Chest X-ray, PA view. Patient: 38 years old, sex M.
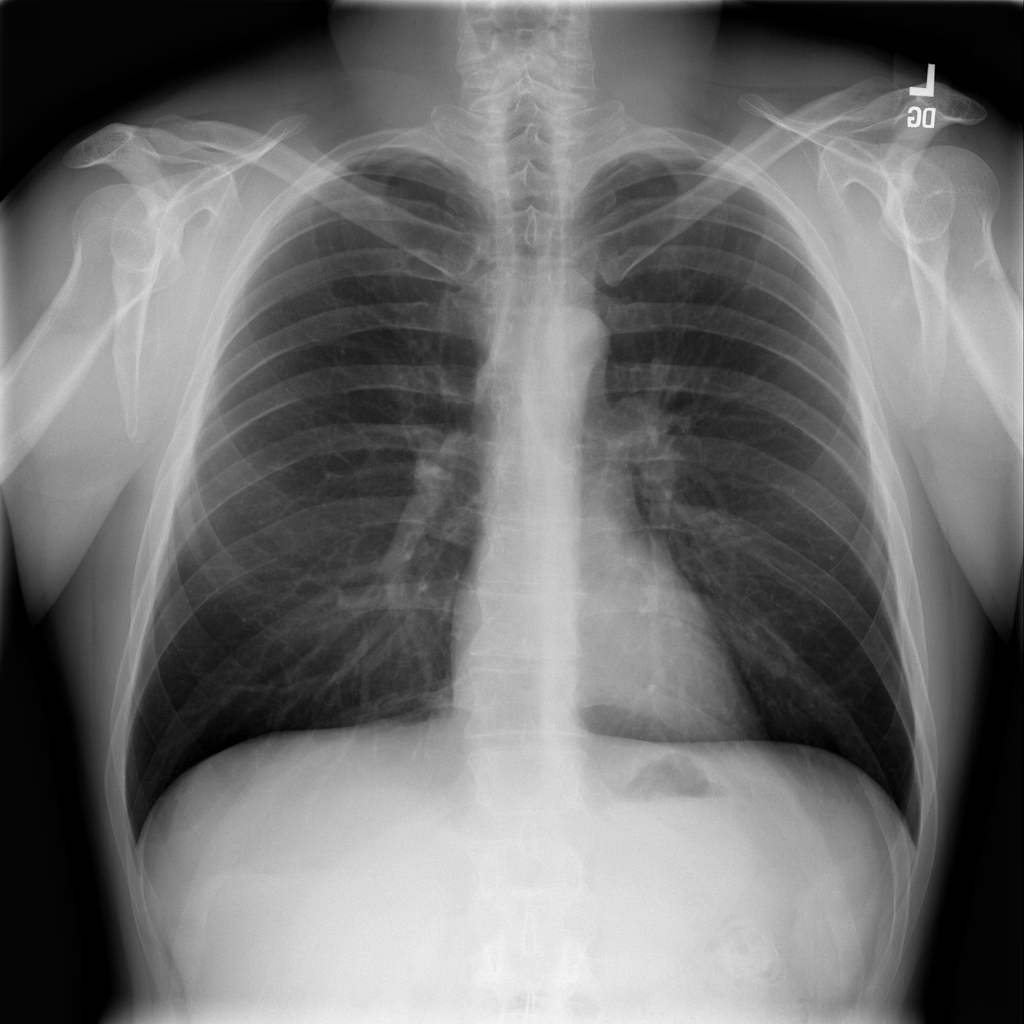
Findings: Infiltration